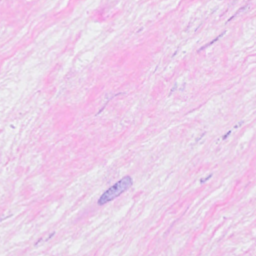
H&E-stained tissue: Breast